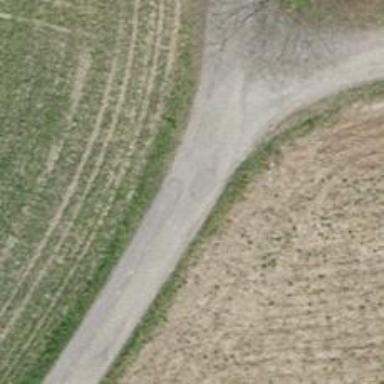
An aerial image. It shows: Paved track with grade 1 tracktype.